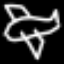
Label: airplane